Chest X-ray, AP view. Patient: 46 years old, sex F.
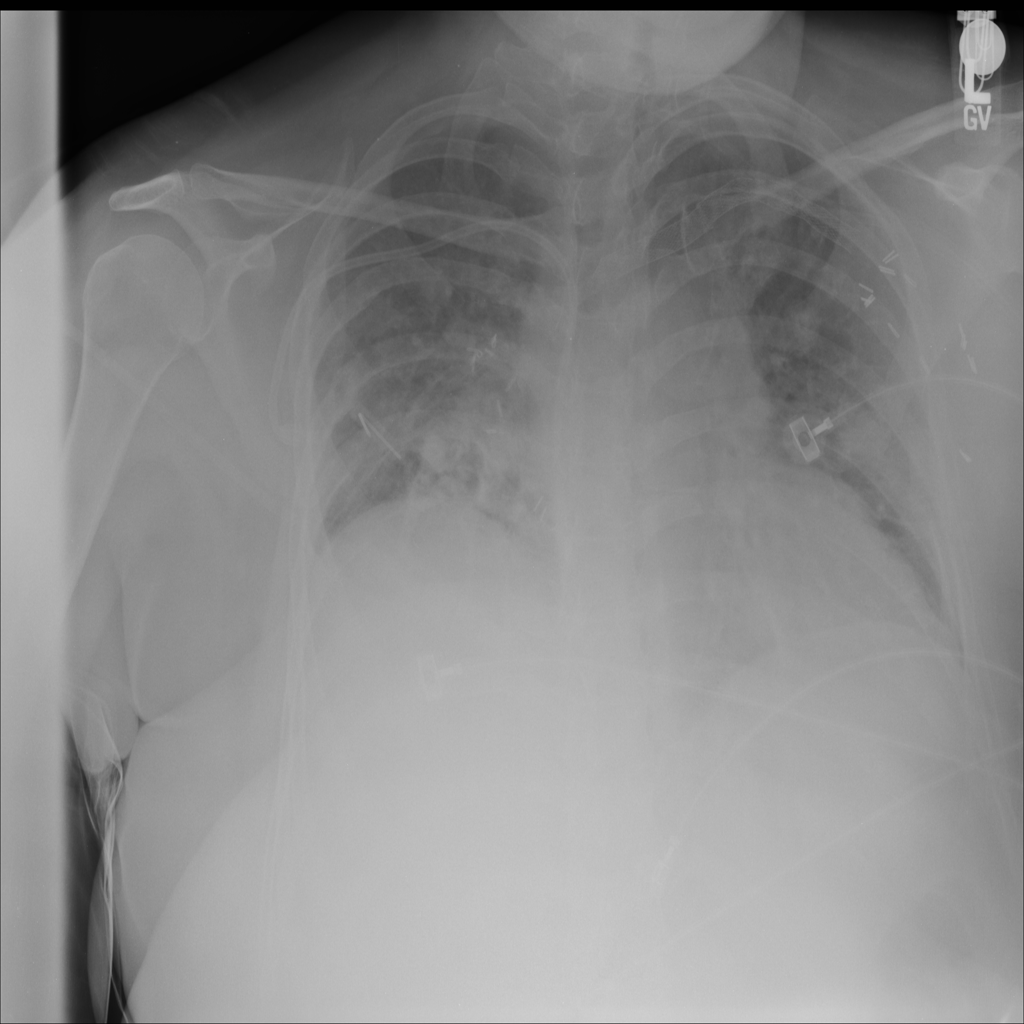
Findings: No Finding